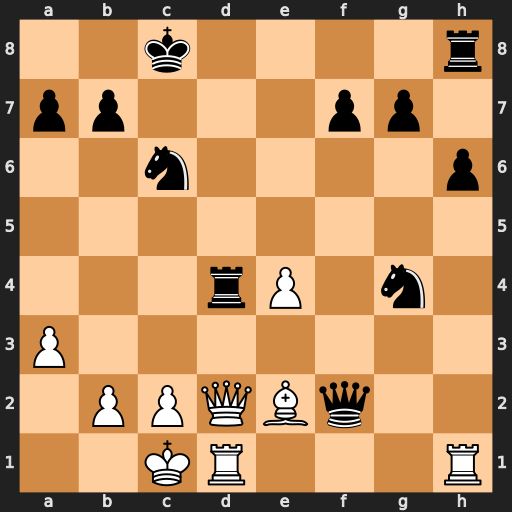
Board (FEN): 2k4r/pp3pp1/2n4p/8/3rP1n1/P7/1PPQBq2/2KR3R
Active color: w
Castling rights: -
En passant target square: -
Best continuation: Bxg4+ Kb8 Qxf2